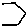
Label: hexagon